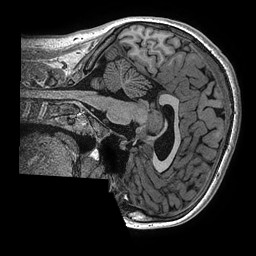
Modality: T1w
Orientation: sagittal
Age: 14
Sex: male
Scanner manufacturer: ge
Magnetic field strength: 3 T
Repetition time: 0.006952 s
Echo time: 0.00292 s